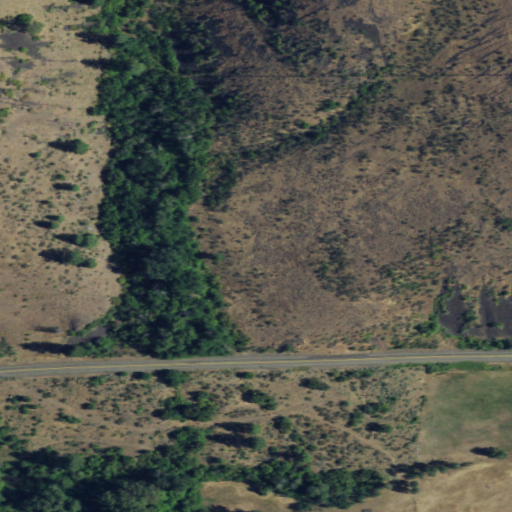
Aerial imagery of valley in Washington named North Riggs Canyon containing shrub, evergreen forest, open development, grassland, pasture, low intensity development, and woody wetlands